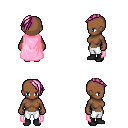
a pixel art fantasy rpg character, female body template, human, dark skin, pink cape, white pants, pink long mohawk hairstyle, black shoes, four views (front, back, left, right), 2x2 character sprite sheet, small pixel art, hard edges, no anti-aliasing